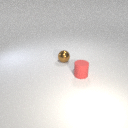
small red rubber cylinder to the right of small brown metal sphere